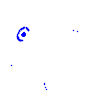
Particle: proton